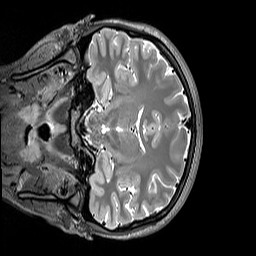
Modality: T2w
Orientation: coronal
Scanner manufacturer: siemens
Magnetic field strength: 3 T
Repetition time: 3.2 s
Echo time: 0.406 s